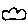
Label: cloud